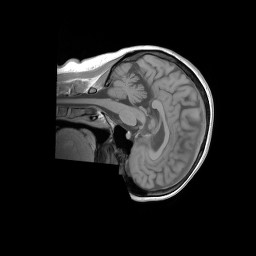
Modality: T1w
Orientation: sagittal
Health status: ill
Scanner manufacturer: siemens
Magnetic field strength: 3 T
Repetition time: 0.4 s
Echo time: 0.00272 s